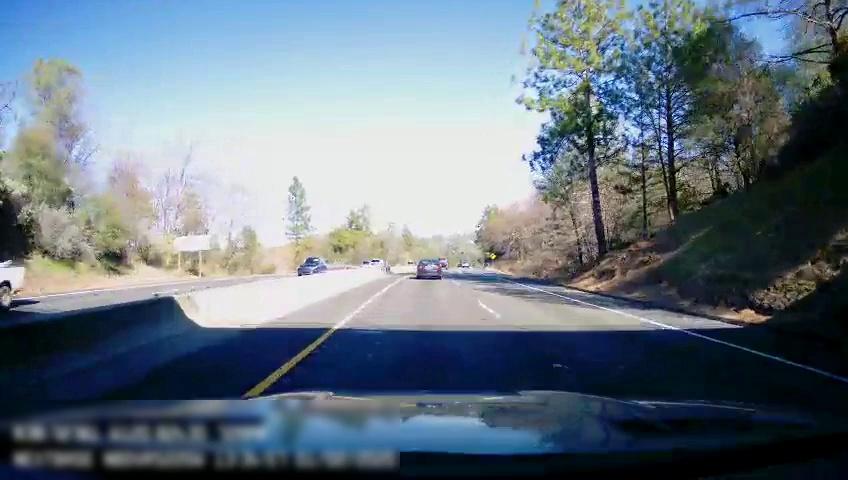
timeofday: Day
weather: Sunny
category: Drivable Space
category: Drivable Space
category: Vehicles | Truck
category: Vehicles | SUV
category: Vehicles | Car
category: Vehicles | Truck
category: Vehicles | SUV
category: Lanes | Current Lane
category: Lanes | Current Lane
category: Lanes | Alternate Lane
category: Lanes | Opposite Lane
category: Lanes | Opposite Lane